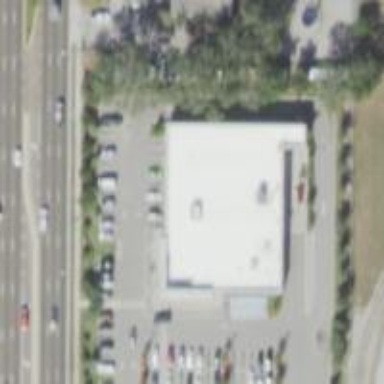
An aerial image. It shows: Supermarket.